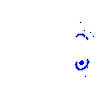
Particle: kaon